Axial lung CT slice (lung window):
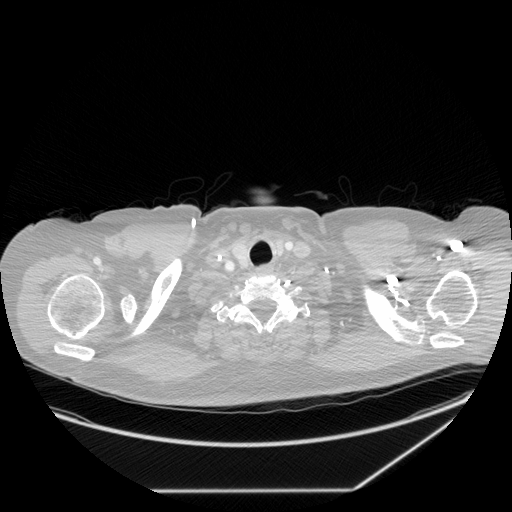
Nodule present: no